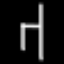
Label: chair